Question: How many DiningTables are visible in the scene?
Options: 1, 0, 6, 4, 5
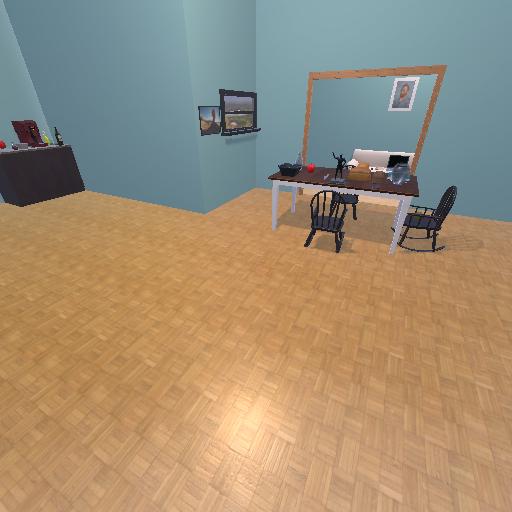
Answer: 1